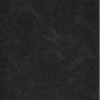
Label: dusty